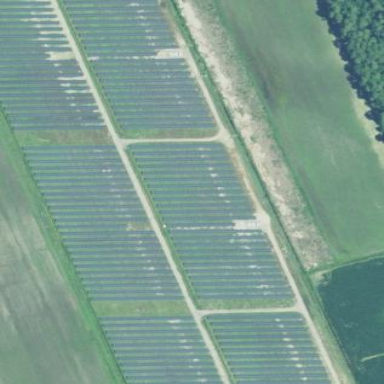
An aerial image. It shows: Solar photovoltaic power plant surrounded by fence.